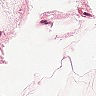
Metastatic tissue present: no